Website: bh-photo
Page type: store-pickup
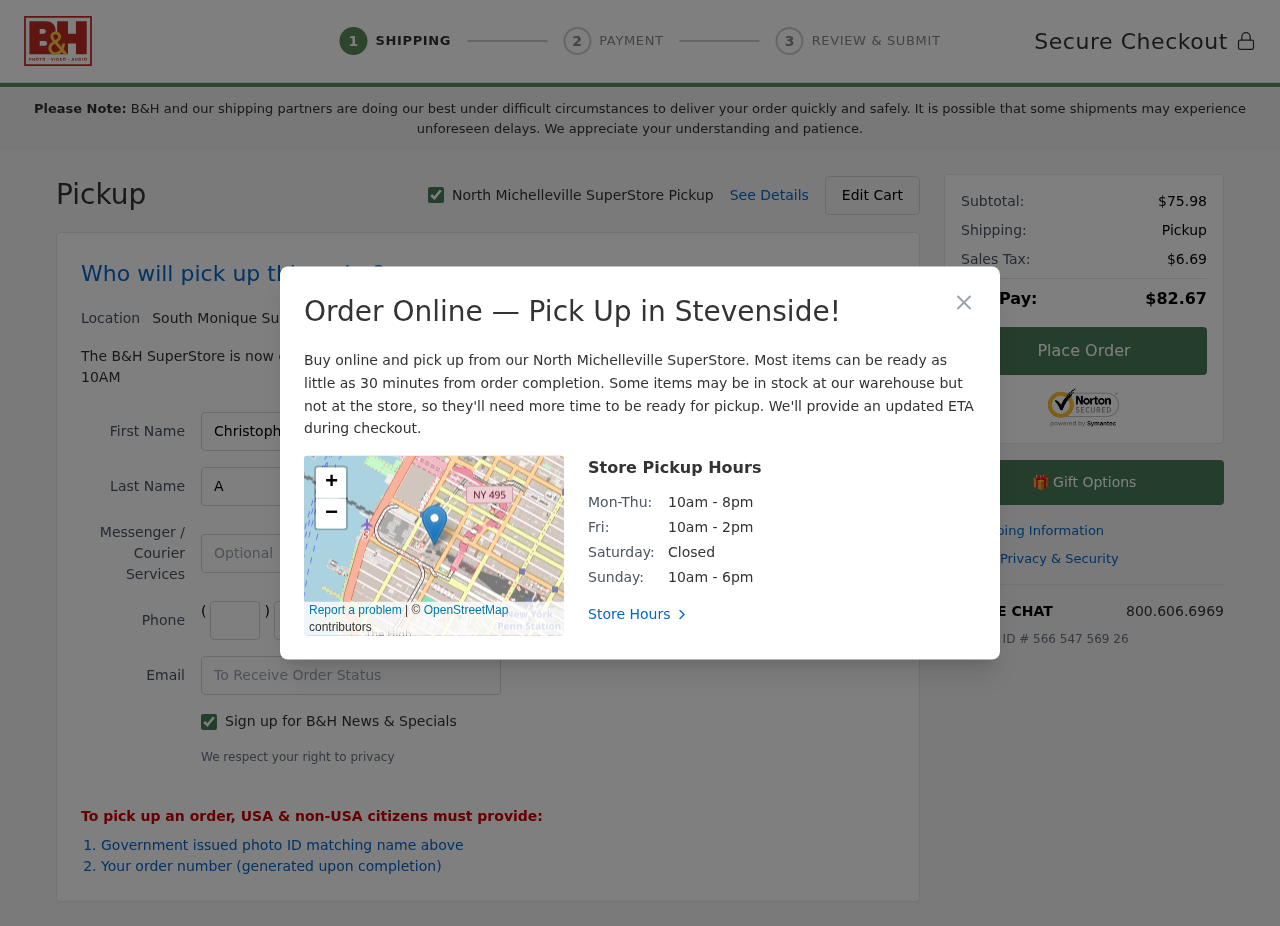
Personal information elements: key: PII_CITY
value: North Michelleville
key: PII_CITY2
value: South Monique
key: PII_CITY3
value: Stevenside
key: PII_EMAIL
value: christopher.adams@gmail.com
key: PII_FIRSTNAME
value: Christopher
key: PII_LASTNAME
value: Adams
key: PII_PHONE_AREA
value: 426
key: PII_PHONE_PREFIX
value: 657
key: PII_PHONE_SUFFIX
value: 6461
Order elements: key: ORDER_SUBTOTAL
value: $75.98
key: ORDER_TAX
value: $6.69
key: ORDER_TOTAL
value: $82.67
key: ORDER_ID
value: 566 547 569 26